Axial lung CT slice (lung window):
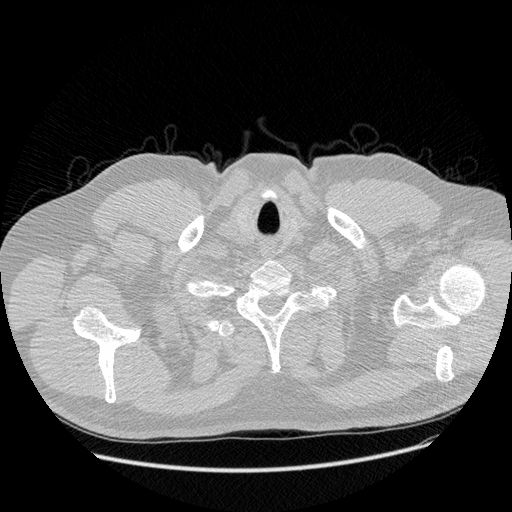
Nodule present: no